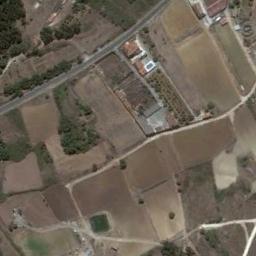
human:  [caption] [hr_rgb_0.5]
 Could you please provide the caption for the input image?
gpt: There are many trees beside the rectangular farmlands .

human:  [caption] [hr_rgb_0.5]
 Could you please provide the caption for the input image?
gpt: Several khaki rectangular farmlands and some trees are on the ground and some roads go through the farmlands .

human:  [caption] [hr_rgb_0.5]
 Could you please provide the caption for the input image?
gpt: The rectangular farmland is next to some trees .

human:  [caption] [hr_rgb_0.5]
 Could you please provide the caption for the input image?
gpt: Many green and tan mixed rectangular farmlands of different sizes .

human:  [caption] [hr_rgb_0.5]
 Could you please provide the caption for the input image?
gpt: There are some brown rectangular farmlands of different sizes .